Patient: sex M, age 72
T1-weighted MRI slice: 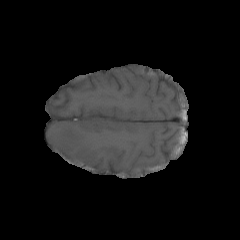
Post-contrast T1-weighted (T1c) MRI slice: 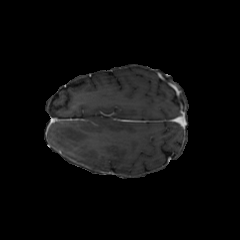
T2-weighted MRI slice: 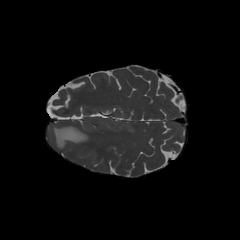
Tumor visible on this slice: yes
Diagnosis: Glioblastoma, IDH-wildtype
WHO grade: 4